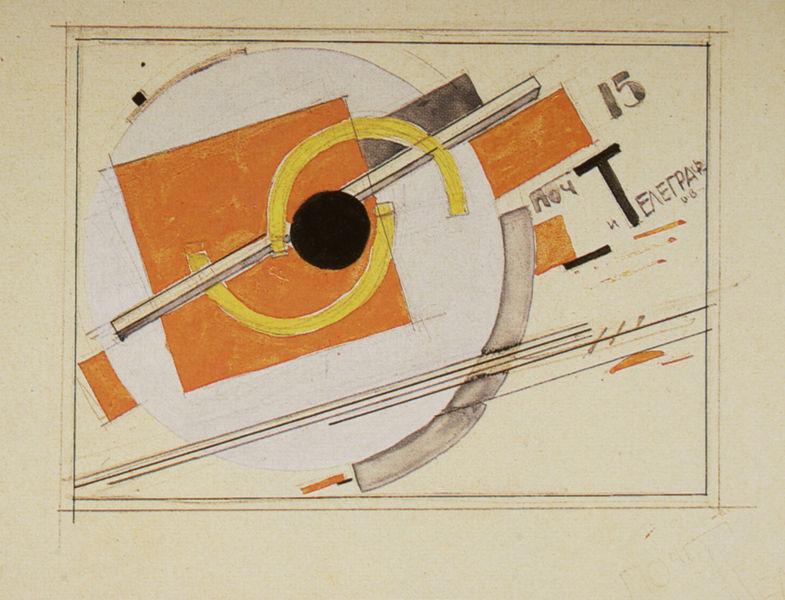
Titel: "Gedenkt, Proletarische Postarbeiter des Jahres 1905", Skizze für ein Plakat
Künstler: El Lissitzky
Standort: Moskau
Institution: Tretjakow-Galerie
Schlagwörter: kubismus, skizze, zeichnung, kreis, russland, abstrakt, linien, gerade, striche, kurven, wirbel, loch, punkt, kurve, geometrisch, primärfarben, russisch, kandinski, segmente, kreissegmente, schwarzes loch, 1920, the stijle, the stile, de stijle, de stjle, mann mit brett